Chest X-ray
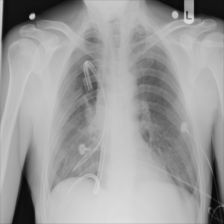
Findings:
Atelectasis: positive
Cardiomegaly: negative
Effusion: negative
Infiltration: negative
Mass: negative
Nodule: negative
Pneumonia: negative
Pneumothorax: positive
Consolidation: negative
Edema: negative
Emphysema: negative
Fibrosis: negative
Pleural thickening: negative
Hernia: negative